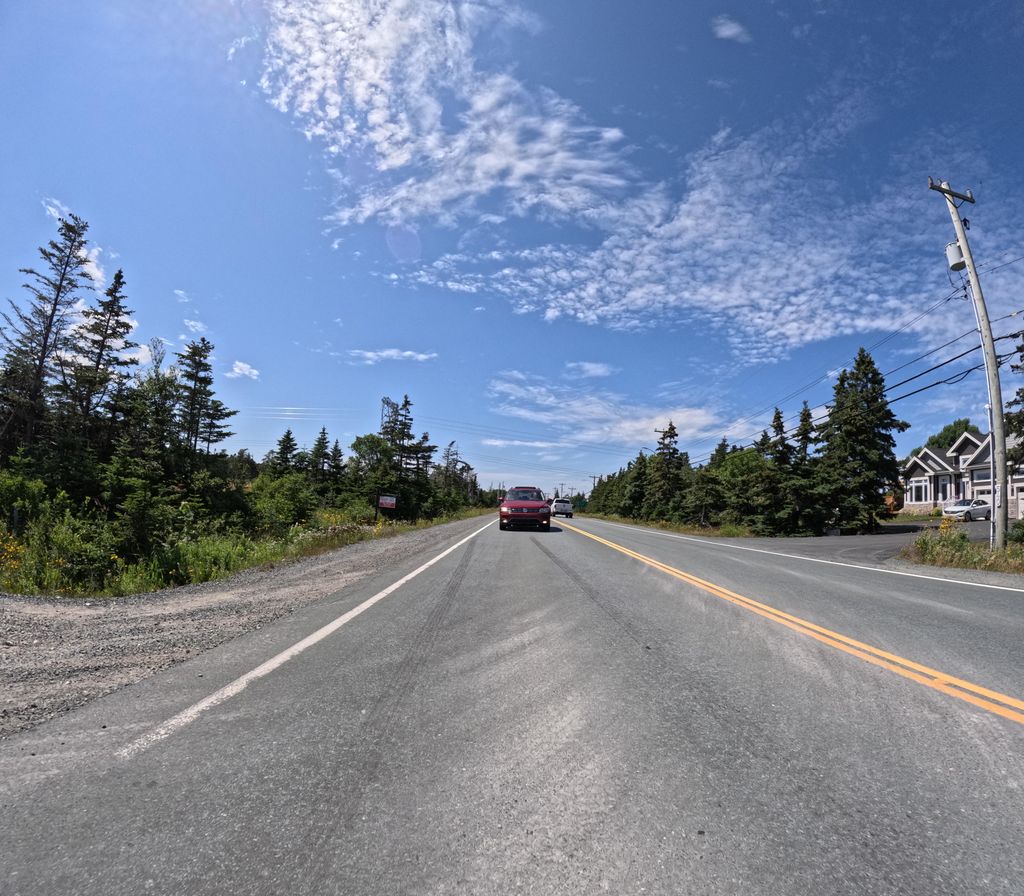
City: st_johns